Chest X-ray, PA view. Patient: 26 years old, sex M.
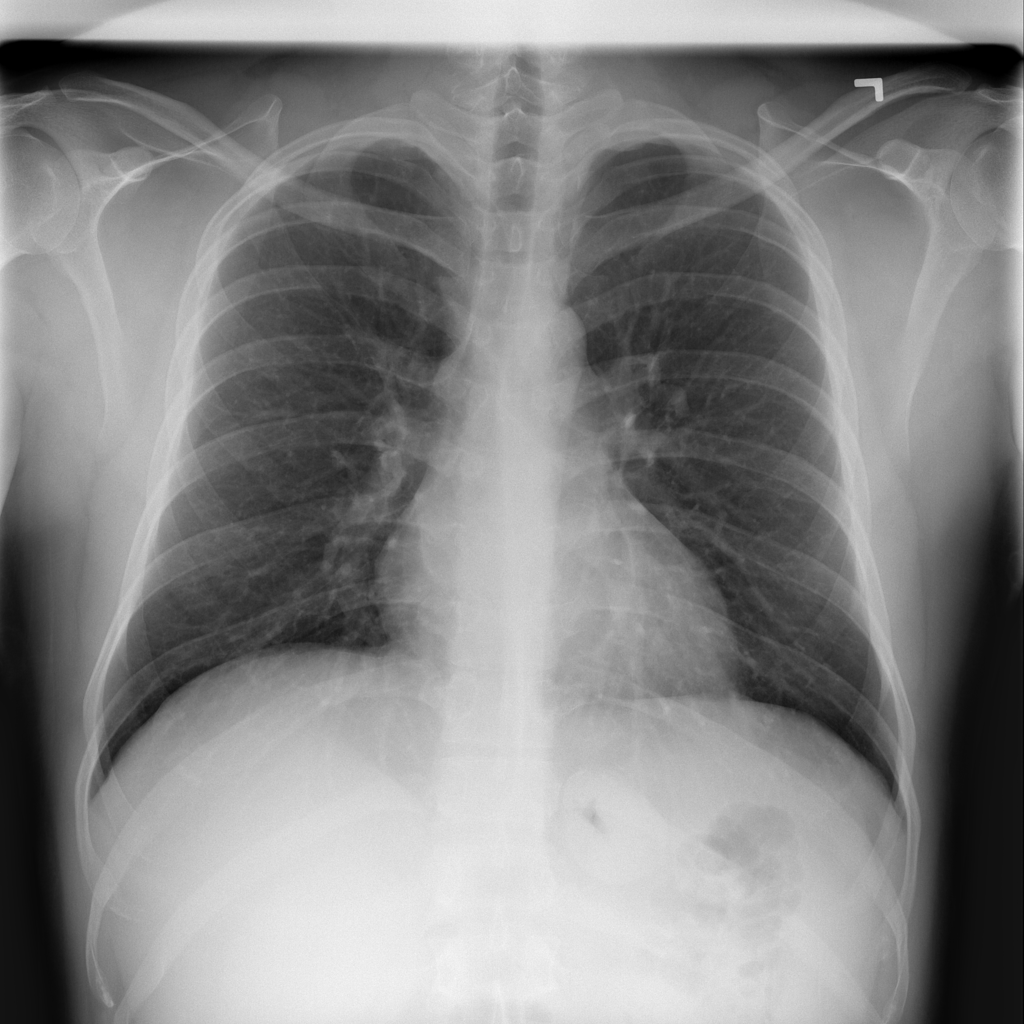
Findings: No Finding